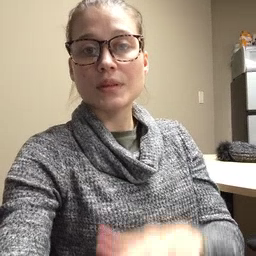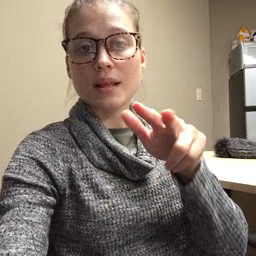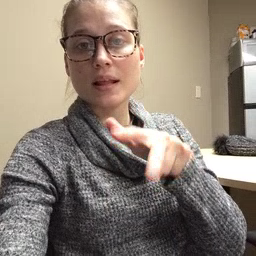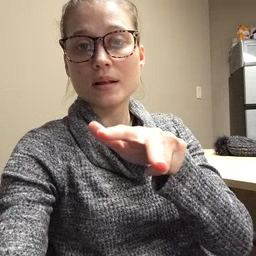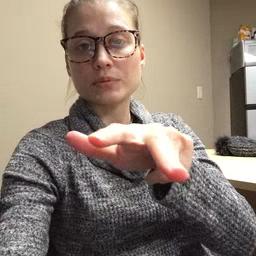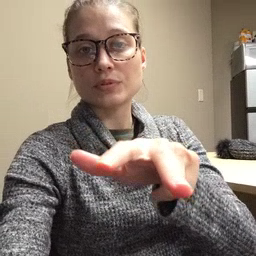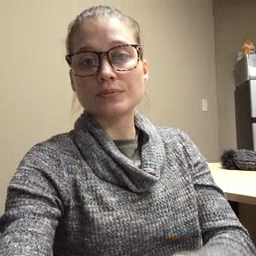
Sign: helicopter